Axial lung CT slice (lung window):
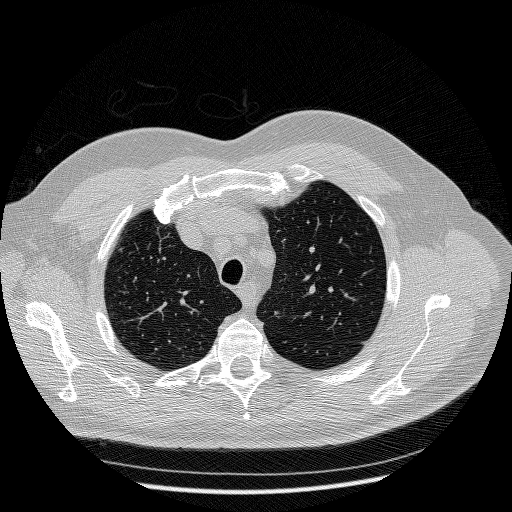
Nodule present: no